Field crop: tomato
Growth stage: 1
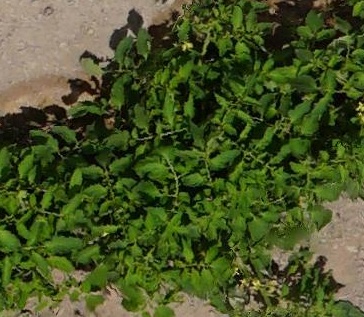
Species: tomato